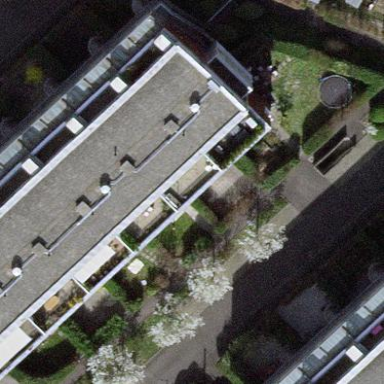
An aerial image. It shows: Garden enclosed by fence.